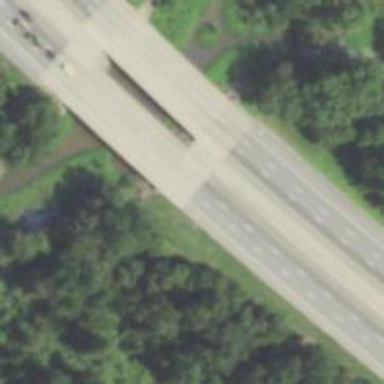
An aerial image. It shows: Beam-structured bridge on motorway.